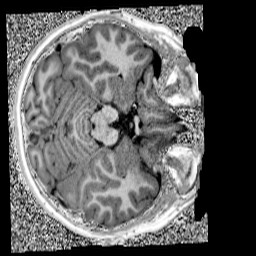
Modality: UNIT1
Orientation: axial
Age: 13
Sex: male
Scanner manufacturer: siemens
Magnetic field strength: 3 T
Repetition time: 4 s
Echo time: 0.00299 s